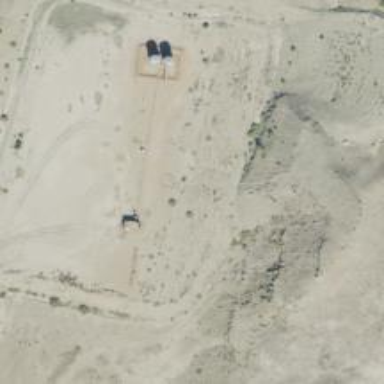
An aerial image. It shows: Petroleum well that is man-made.